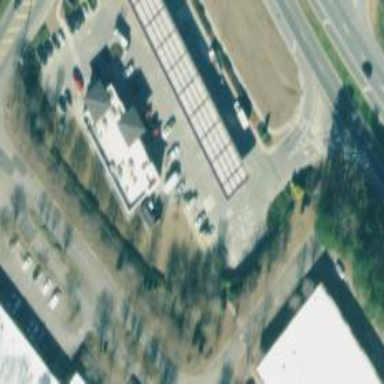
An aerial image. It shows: Fuel station with roof.